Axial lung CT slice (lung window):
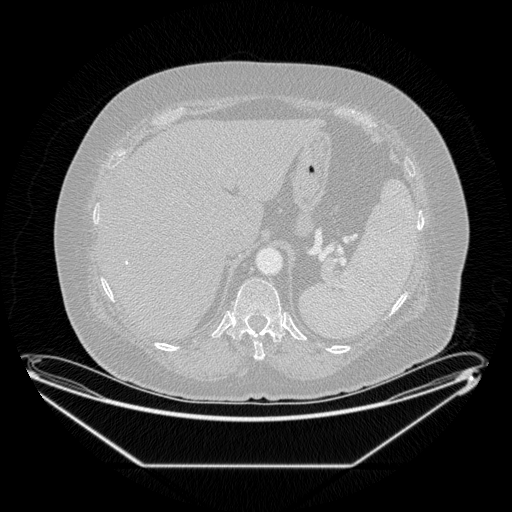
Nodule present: no